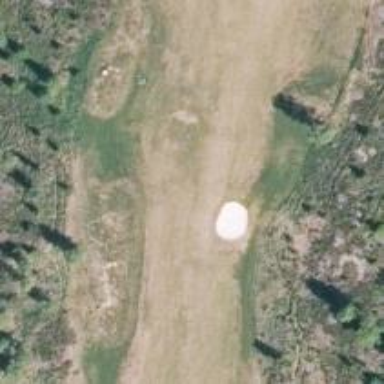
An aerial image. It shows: View of golf hole.